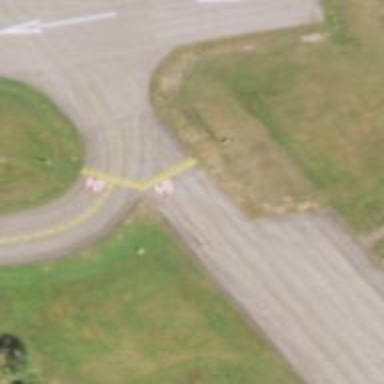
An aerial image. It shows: Asphalt taxiway at the airport.